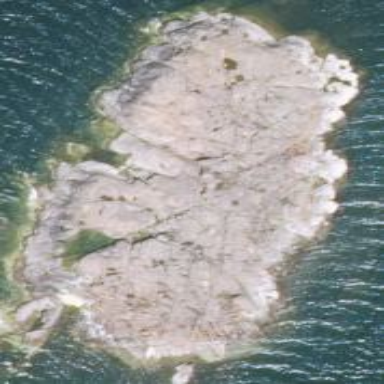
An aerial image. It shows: Landscape of bare rock.